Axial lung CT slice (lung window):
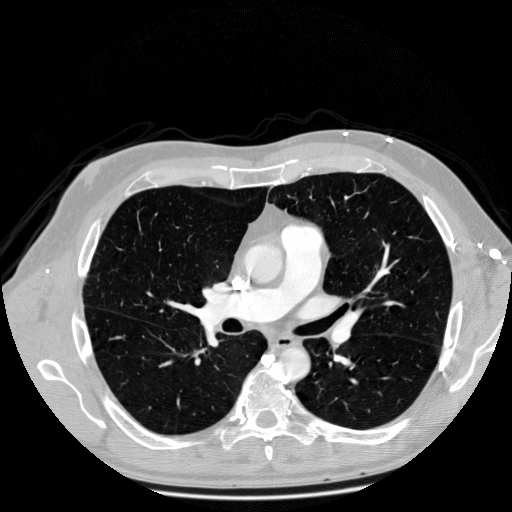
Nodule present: no